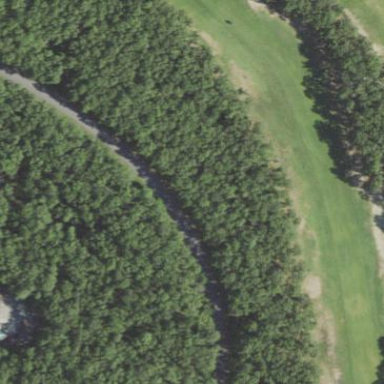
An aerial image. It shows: Grassy area designated as golf fairway.